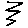
Label: zigzag